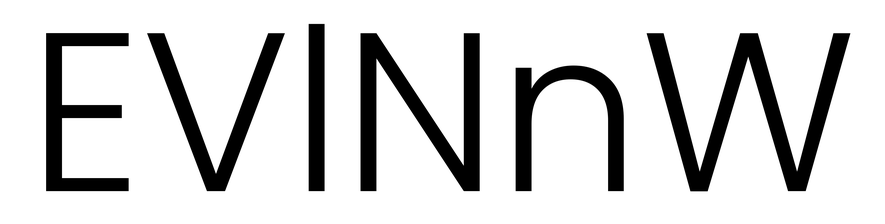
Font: Poppins-Light